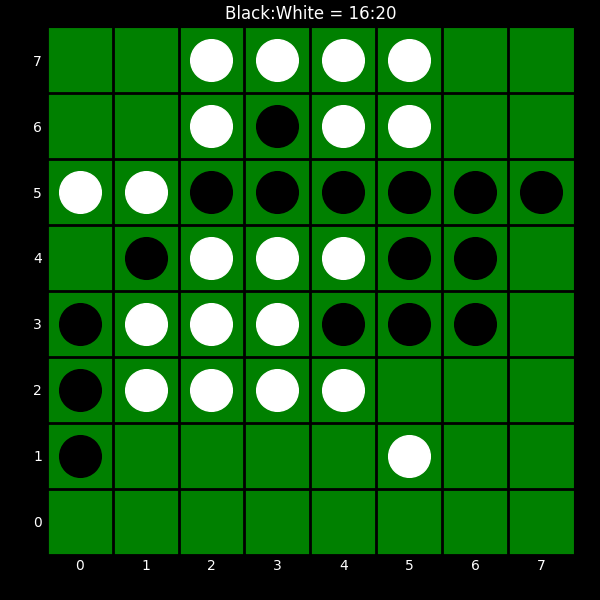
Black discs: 16
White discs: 20